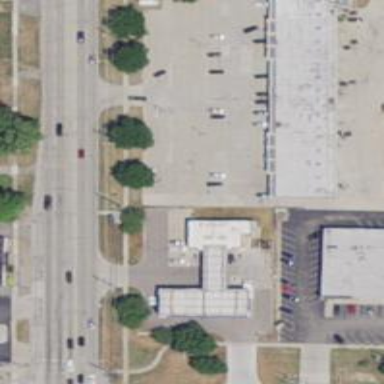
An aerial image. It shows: Convenience shop.